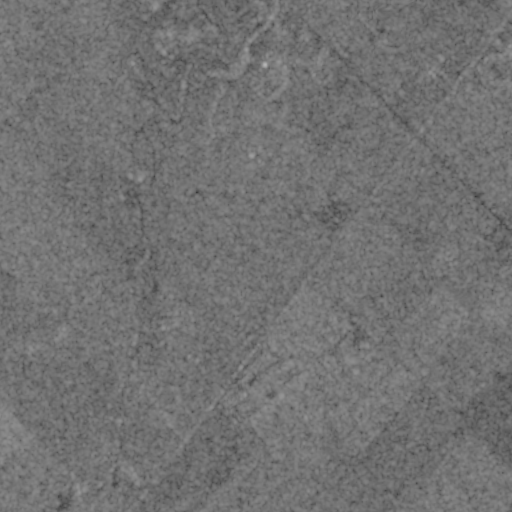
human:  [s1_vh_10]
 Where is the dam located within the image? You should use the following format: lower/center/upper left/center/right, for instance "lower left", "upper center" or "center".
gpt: The dam is located in the lower left of the image.
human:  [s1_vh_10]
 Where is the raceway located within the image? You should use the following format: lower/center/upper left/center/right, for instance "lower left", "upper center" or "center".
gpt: The raceway is located in the upper center of the image.
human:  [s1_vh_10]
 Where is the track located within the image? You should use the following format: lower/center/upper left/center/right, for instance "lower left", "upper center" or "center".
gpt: There is no track in the image.

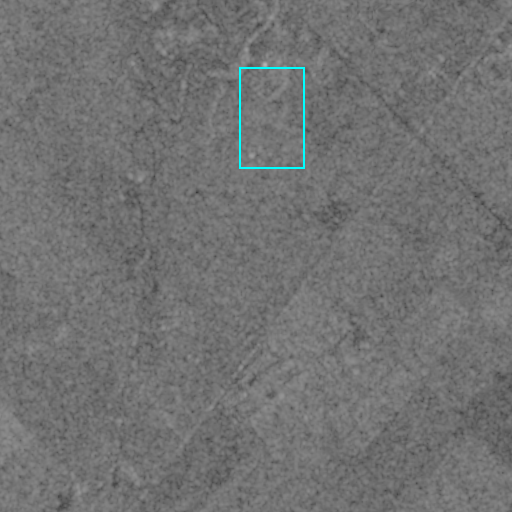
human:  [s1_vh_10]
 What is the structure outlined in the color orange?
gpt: There is no orange outline.
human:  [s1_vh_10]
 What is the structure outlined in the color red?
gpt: There is no structure outlined in red.